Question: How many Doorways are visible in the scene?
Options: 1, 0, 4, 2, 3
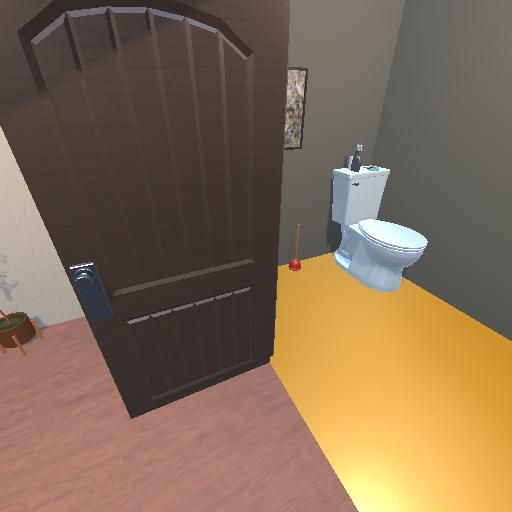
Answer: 1